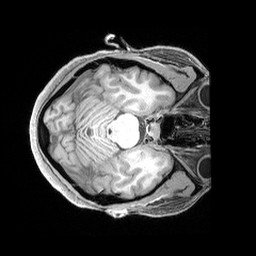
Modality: T1w
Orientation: axial
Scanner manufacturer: siemens
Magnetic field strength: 3 T
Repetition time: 2.4 s
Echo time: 0.00215 s